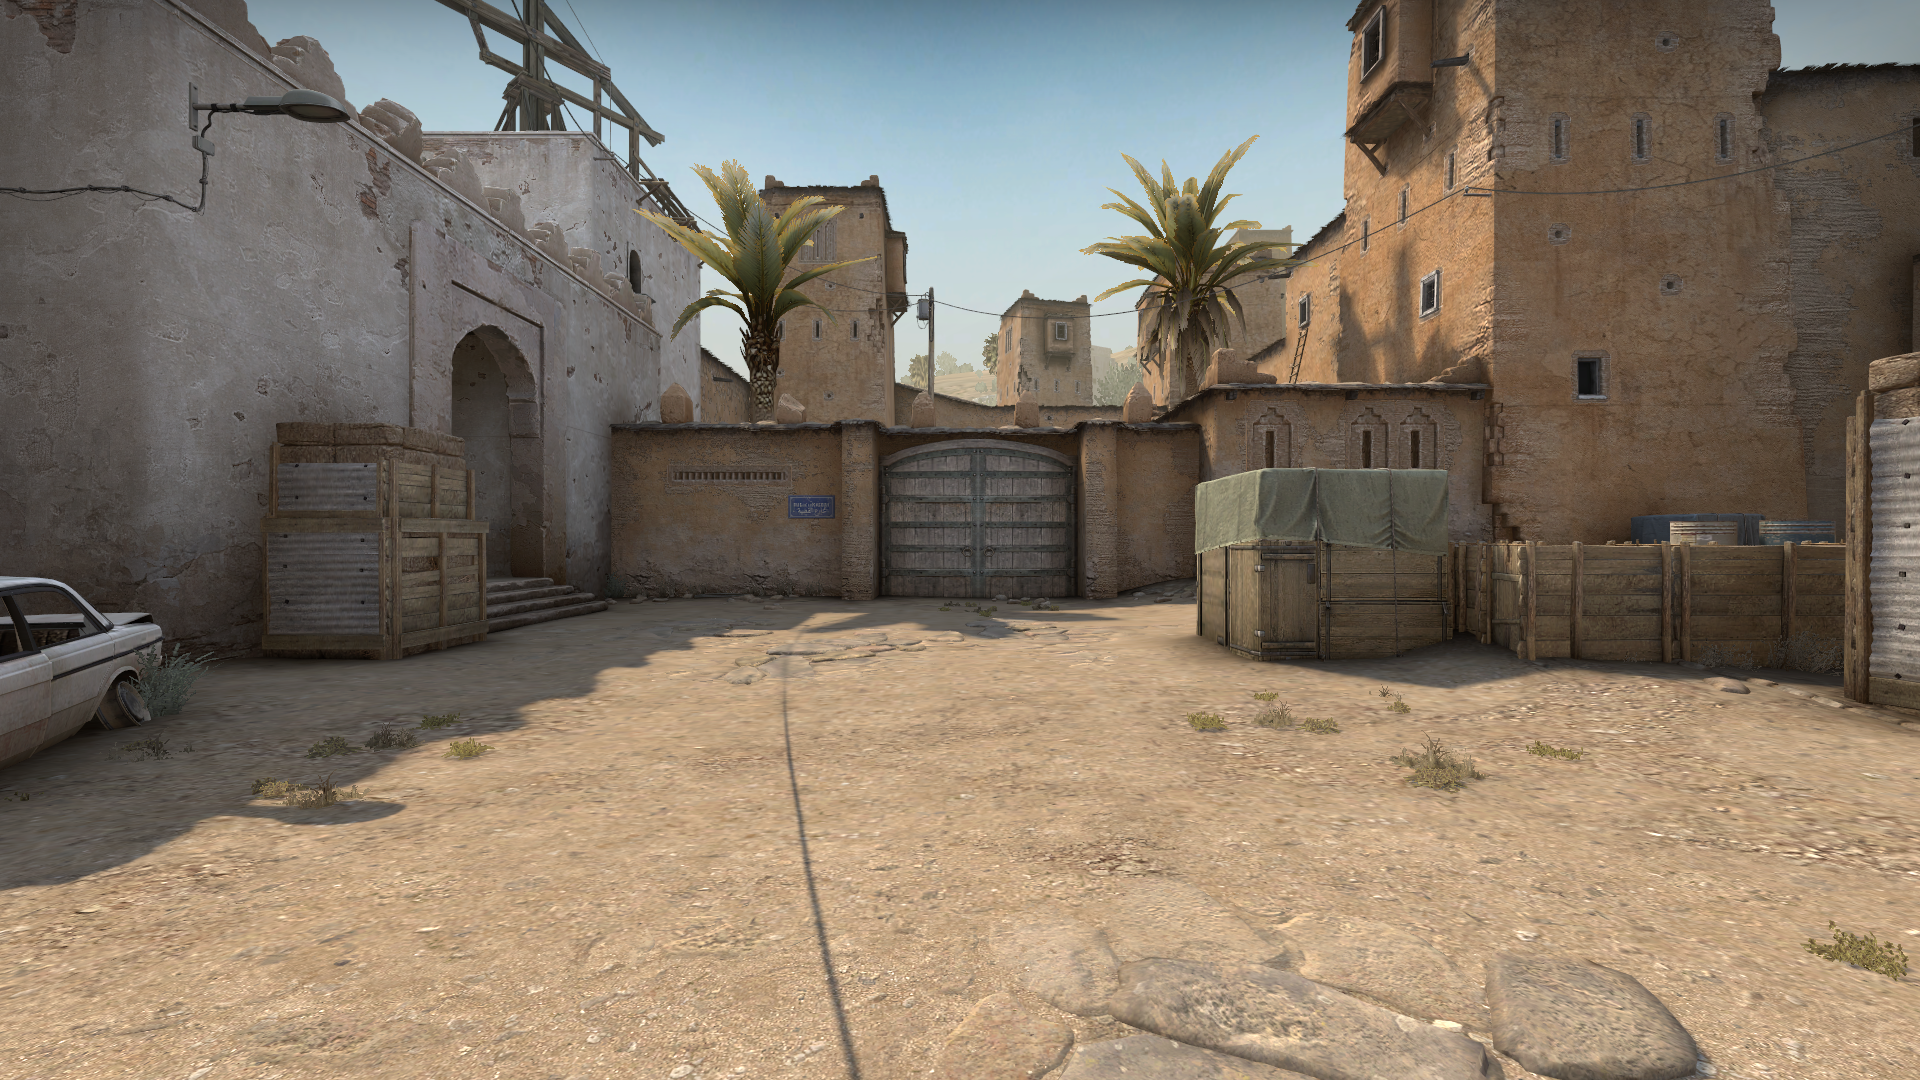
Map: de_dust2